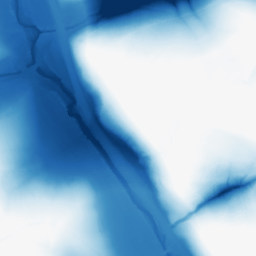
Category: morphological
Decomposition family: morphological
Decomposition parameters: operation: closing
size: 100
Upsampling method: regularized
Upsampling parameters: scale: 4
lambda_reg: 0.01
Upsampling scale: 4